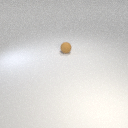
small brown rubber sphere